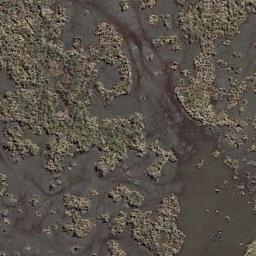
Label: wetland